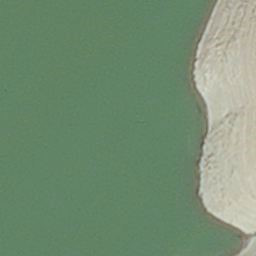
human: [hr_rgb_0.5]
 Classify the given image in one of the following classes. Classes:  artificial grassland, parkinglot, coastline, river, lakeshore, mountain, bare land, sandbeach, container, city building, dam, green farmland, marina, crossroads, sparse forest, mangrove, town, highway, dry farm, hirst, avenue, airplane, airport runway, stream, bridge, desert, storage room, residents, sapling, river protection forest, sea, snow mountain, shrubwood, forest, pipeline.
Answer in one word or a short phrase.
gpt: hirst